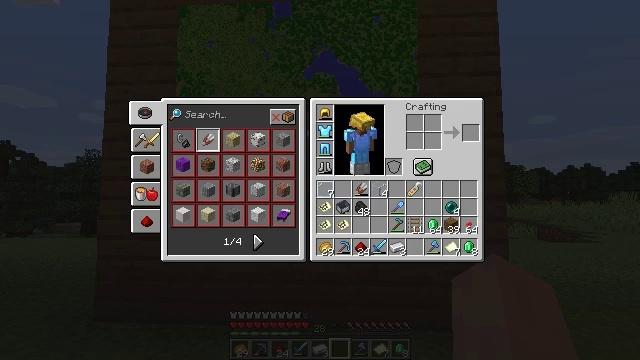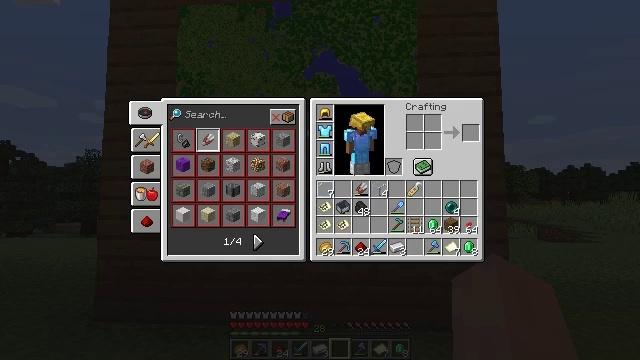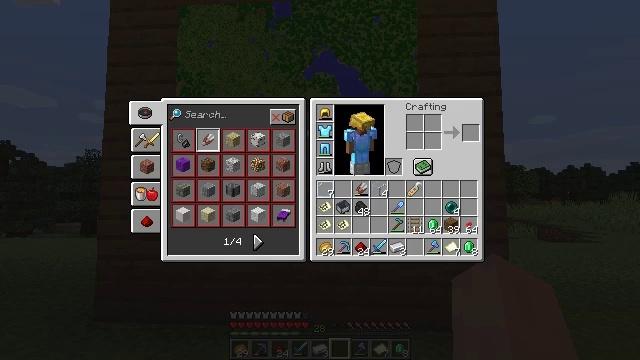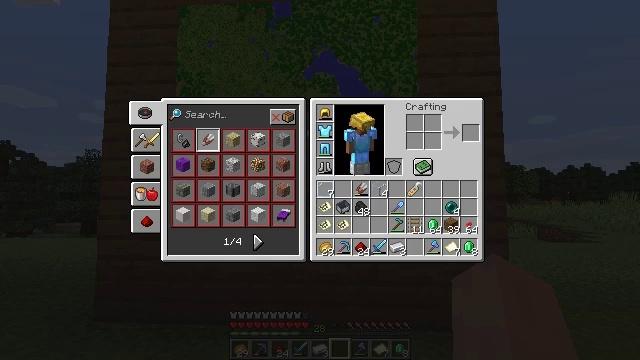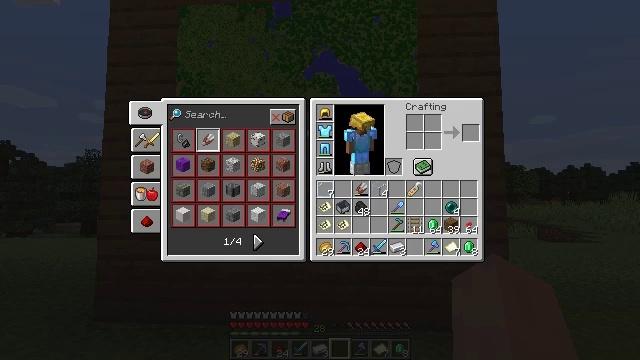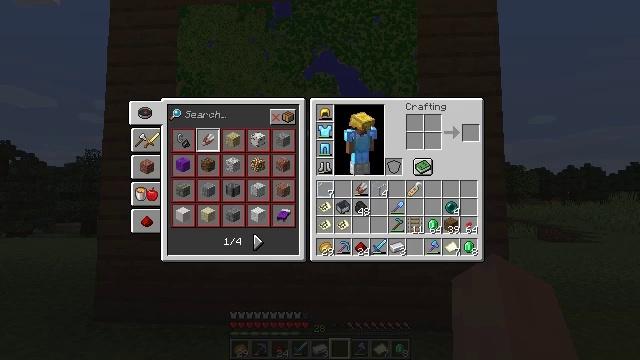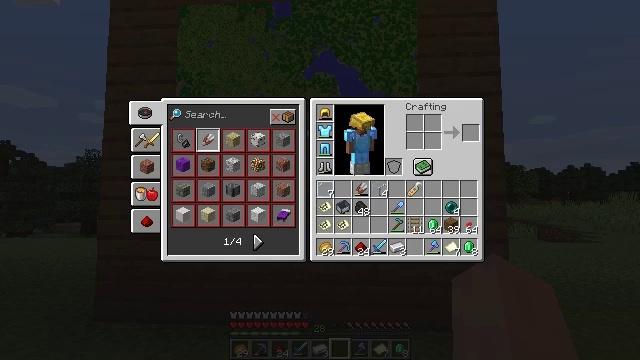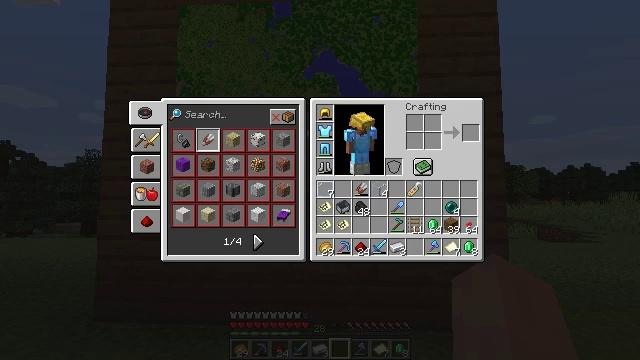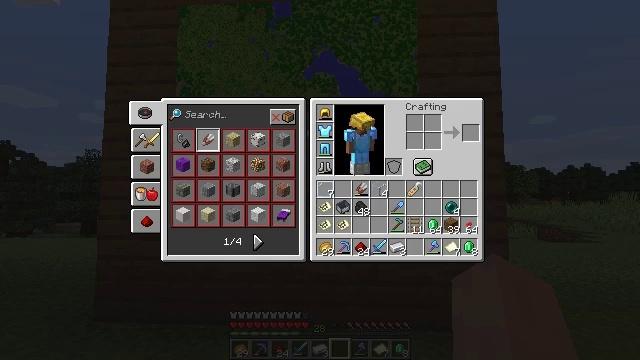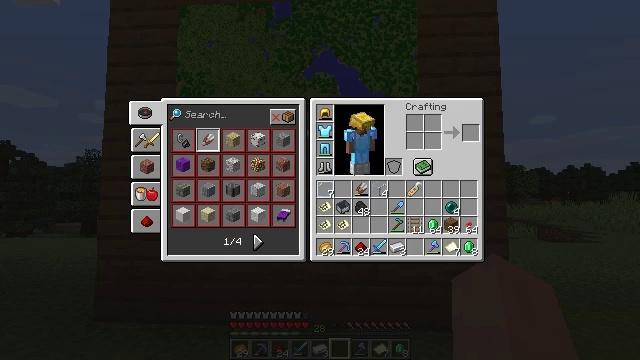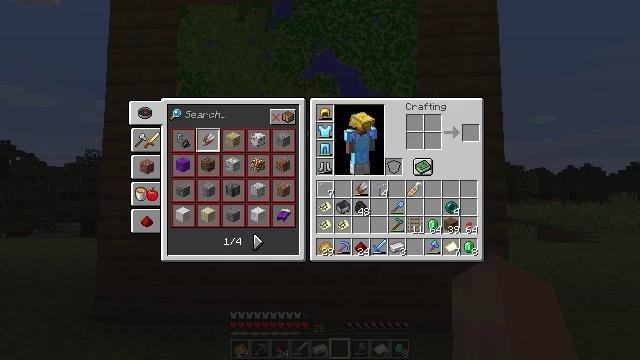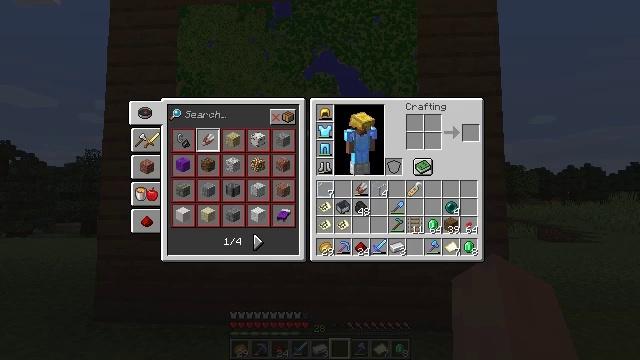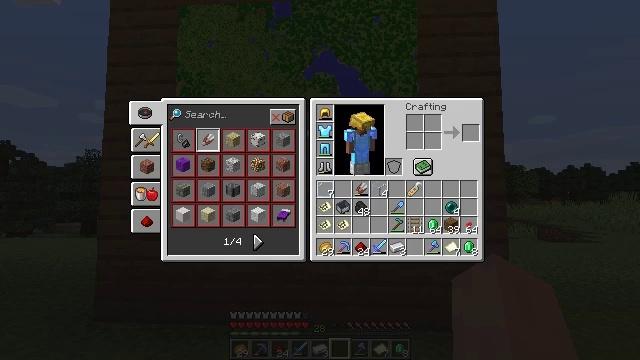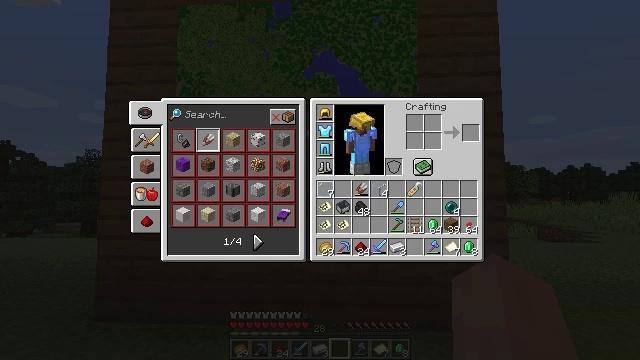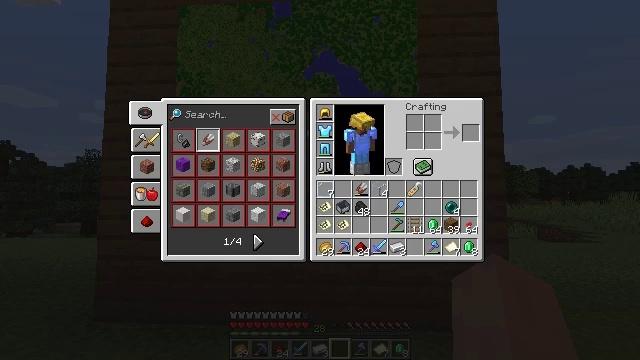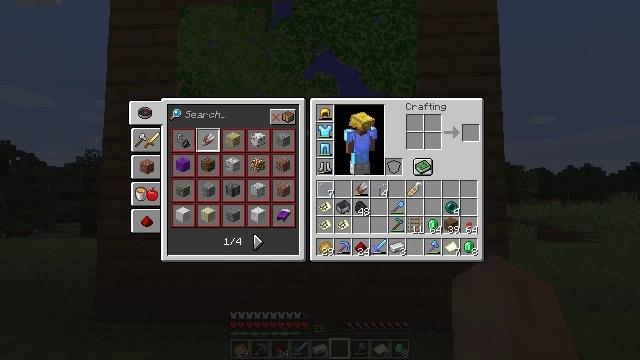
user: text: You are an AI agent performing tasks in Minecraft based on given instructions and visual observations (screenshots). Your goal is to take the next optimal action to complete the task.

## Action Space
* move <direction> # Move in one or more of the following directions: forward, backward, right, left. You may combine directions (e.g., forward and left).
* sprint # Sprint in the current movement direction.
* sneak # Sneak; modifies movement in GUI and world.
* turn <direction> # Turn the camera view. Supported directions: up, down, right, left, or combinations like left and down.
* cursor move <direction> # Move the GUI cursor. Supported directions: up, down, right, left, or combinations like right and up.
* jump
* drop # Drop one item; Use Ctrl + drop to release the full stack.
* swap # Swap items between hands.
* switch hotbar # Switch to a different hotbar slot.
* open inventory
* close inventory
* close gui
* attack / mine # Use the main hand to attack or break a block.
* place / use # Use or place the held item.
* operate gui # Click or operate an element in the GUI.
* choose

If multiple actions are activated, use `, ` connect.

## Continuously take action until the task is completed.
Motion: motion action
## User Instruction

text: Put leather in the center and surround it with sticks to craft an item frame.
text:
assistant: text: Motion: no_op
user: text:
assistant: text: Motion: no_op
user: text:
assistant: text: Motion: no_op
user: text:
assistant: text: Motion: no_op
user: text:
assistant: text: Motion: no_op
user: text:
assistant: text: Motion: no_op
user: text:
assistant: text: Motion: no_op
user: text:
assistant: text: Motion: no_op
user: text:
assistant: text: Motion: no_op
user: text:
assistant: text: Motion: no_op
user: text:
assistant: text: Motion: no_op
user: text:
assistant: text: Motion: no_op
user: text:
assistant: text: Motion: no_op
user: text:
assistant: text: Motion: no_op
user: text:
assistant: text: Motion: no_op
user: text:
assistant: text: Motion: no_op
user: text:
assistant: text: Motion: no_op
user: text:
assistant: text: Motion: no_op
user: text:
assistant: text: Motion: no_op
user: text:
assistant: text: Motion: no_op
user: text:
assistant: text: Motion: no_op
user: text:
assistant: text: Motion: no_op
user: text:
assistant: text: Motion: no_op
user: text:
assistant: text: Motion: no_op
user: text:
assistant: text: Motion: no_op
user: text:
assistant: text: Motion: no_op
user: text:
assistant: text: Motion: no_op
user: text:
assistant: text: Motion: no_op
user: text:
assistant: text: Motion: no_op
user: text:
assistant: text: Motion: no_op